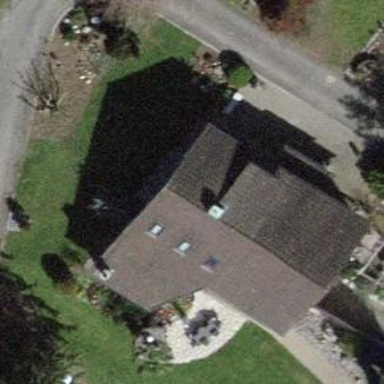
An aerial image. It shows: Building with tile roof.